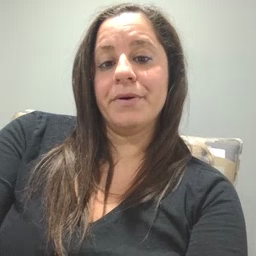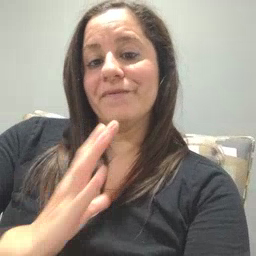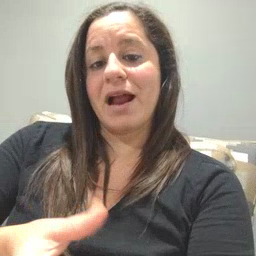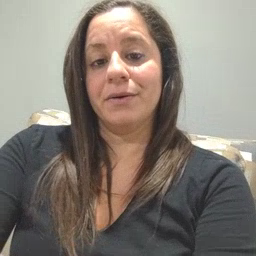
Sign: fine